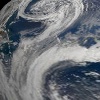
Label: cloud